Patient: sex M, age 55
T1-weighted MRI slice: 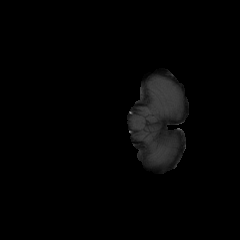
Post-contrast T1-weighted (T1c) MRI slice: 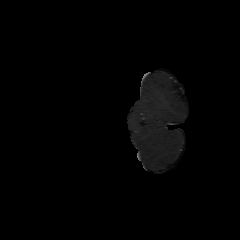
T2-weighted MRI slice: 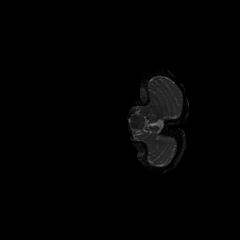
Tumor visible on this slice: no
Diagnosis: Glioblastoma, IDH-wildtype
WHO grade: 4